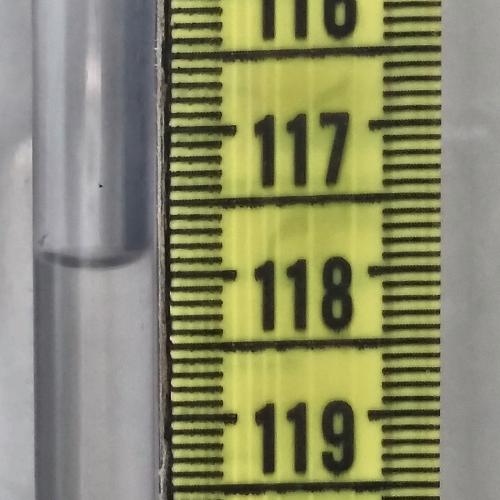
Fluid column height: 117.9 cm